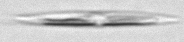
Label: pennate_Pseudo-nitzschia